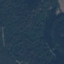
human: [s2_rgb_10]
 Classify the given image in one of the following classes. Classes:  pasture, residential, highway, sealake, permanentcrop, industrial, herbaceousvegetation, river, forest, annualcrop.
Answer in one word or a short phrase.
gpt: Forest